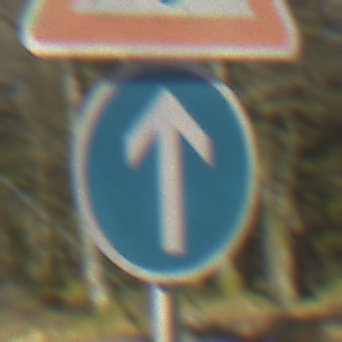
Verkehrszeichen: VorgeschriebeneFahrtrichtungGeradeaus
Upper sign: Lichtzeichenanlage
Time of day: MorningAfternoon
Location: Outdoor (Nature)
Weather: Clear
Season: Winter
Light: Natural